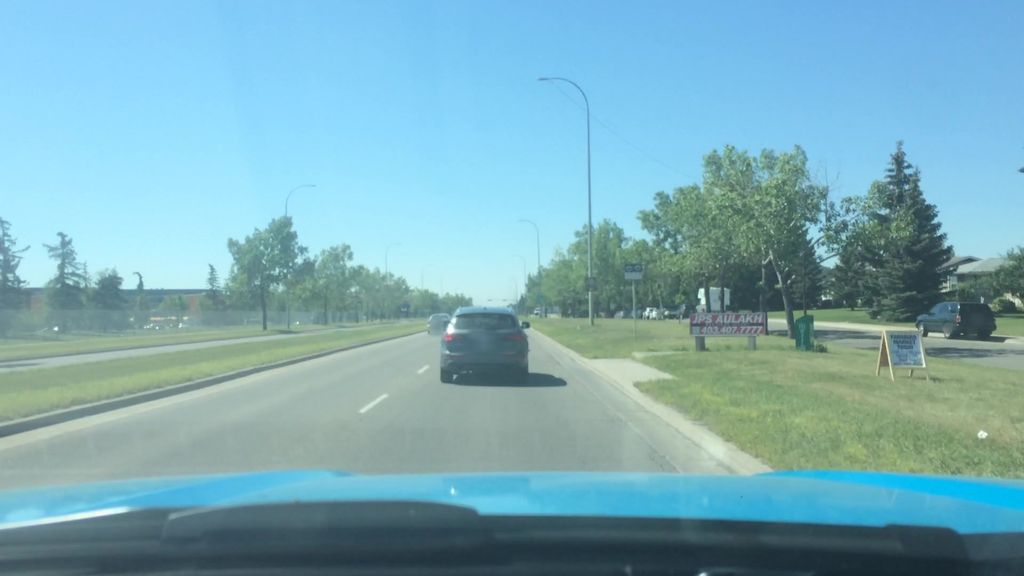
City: calgary